Question: In my app I have something like this:
'''
- (IBAction)backgroundTouch:(id)sender
{
[businessDescription resignFirstResponder];
[self.view endEditing:YES];
}
'''
I am not sure which of the two lines I use is better so I use both :) It works when the text area is highlighted, and the user presses the background.
But users do not always press the background, and sometimes press on other page elements like the next element they are trying to fill out.
In my screen shot, I have the next element below the text area, and when I click there, the keyboard doesn't get hidden. Could anyone help me hide the keyboard when the user clicks on various page elements, and when the textarea happens not to be highlighted?

Here is my .h file:
'''
@interface PlanBusinessController : UIViewController
@property (weak, nonatomic) IBOutlet UITextView *businessDescription;
- (IBAction)submitBusiness:(id)sender;
@property (weak, nonatomic) IBOutlet UIButton *buttonProperty;
@property (weak, nonatomic) IBOutlet UITextField *personName;
@property (weak, nonatomic) IBOutlet UITextField *personEmail;
@property (weak, nonatomic)
IBOutlet UISwitch *privacy;
@property (weak, nonatomic) IBOutlet UISwitch *wantHelp;
- (IBAction)helpToggle:(id)sender;
@property (weak, nonatomic) IBOutlet UILabel *nameLabel;
@property (weak, nonatomic) IBOutlet UILabel *emailLabel;
@property (weak, nonatomic) IBOutlet
UIButton *test;
'''
@end
and here are my .m declarations:
'''
#import "PlanBusinessController.h"
@interface PlanBusinessController ()
@end
@implementation PlanBusinessController
@synthesize nameLabel;
@synthesize emailLabel;
@synthesize businessDescription;
@synthesize buttonProperty;
@synthesize personName;
@synthesize personEmail;
@synthesize privacy;
@synthesize wantHelp;
@synthesize test;
-(void)touchesBegan:(NSSet*)touches
{
UITouch *touch=[touches anyObject];
UIView *view=touch.view;
if (![view isEqual:businessDescription])
{
//[businessDescription resignFirstReponder];
}
}
- (IBAction)backgroundTouch:(id)sender
{
[businessDescription resignFirstResponder];
[self.view endEditing:YES];
}
'''
Thanks!
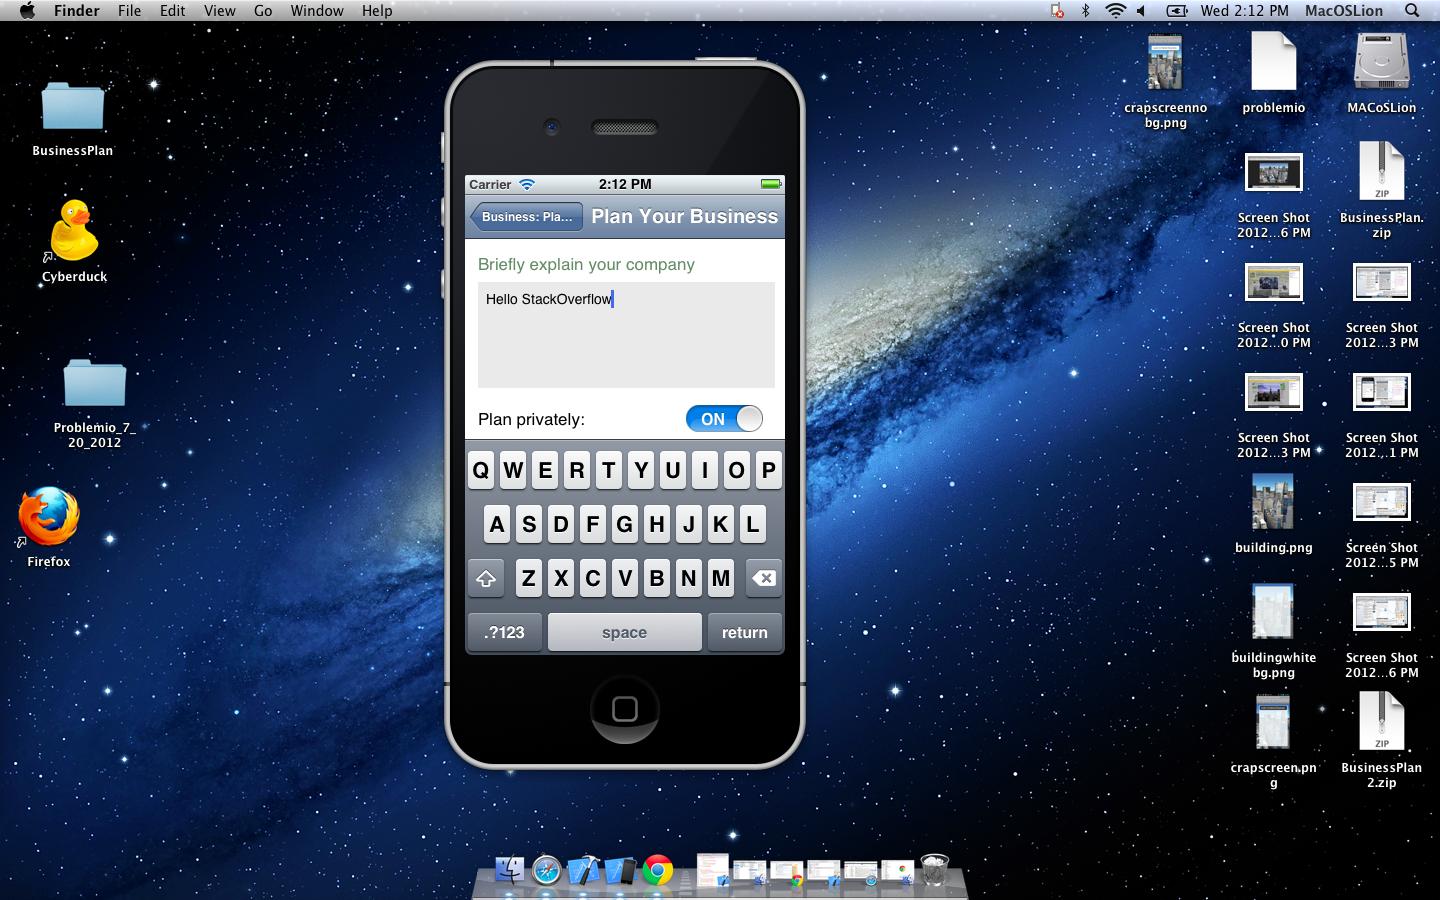
Answer: I use this method in my program ViewController and it works fine. I'd give it a try.
'''
//Used with the text fields to dismiss keyboard
- (void)touchesEnded:(NSSet *)touches withEvent:(UIEvent *)event
{
[textField resignFirstResponder];
}
'''
If you have other elements, then in the methods for those elements also add '[textField resignFirstResponder]'.
For example, if they can click on a button, write something like this:
'''
-(IBAction)button1:(id)sender
{
[textField resignFirstResponder];
//Do stuff
}
'''
Note: You need one for each textfield you want to close. For example:
'''
-(IBAction)button1:(id)sender
{
[textField resignFirstResponder];
[textField2 resignFirstResponder];
[]... etc
//Do stuff
}
'''